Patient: sex M, age 76
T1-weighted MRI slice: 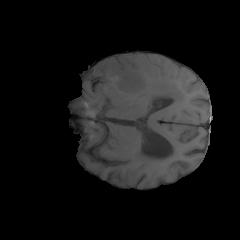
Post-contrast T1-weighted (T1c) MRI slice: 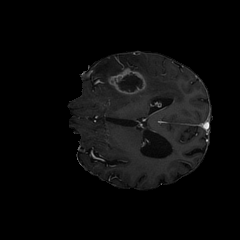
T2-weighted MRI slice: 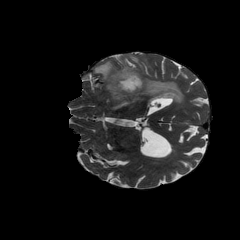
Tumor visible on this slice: yes
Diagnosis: Glioblastoma, IDH-wildtype
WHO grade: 4